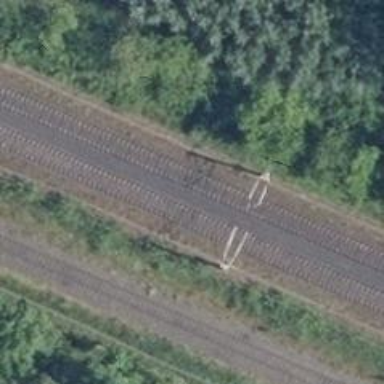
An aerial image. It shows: Milestone along the railway track with catenary mast.